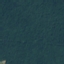
Land use / land cover: Forest